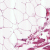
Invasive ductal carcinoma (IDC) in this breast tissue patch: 0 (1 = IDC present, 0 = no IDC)